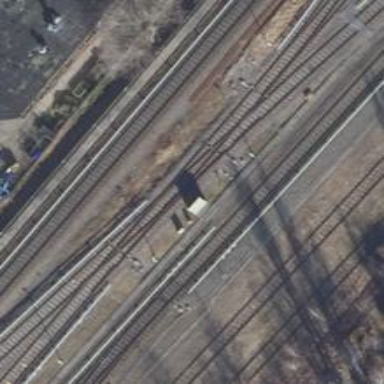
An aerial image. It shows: Railway crossing.